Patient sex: M
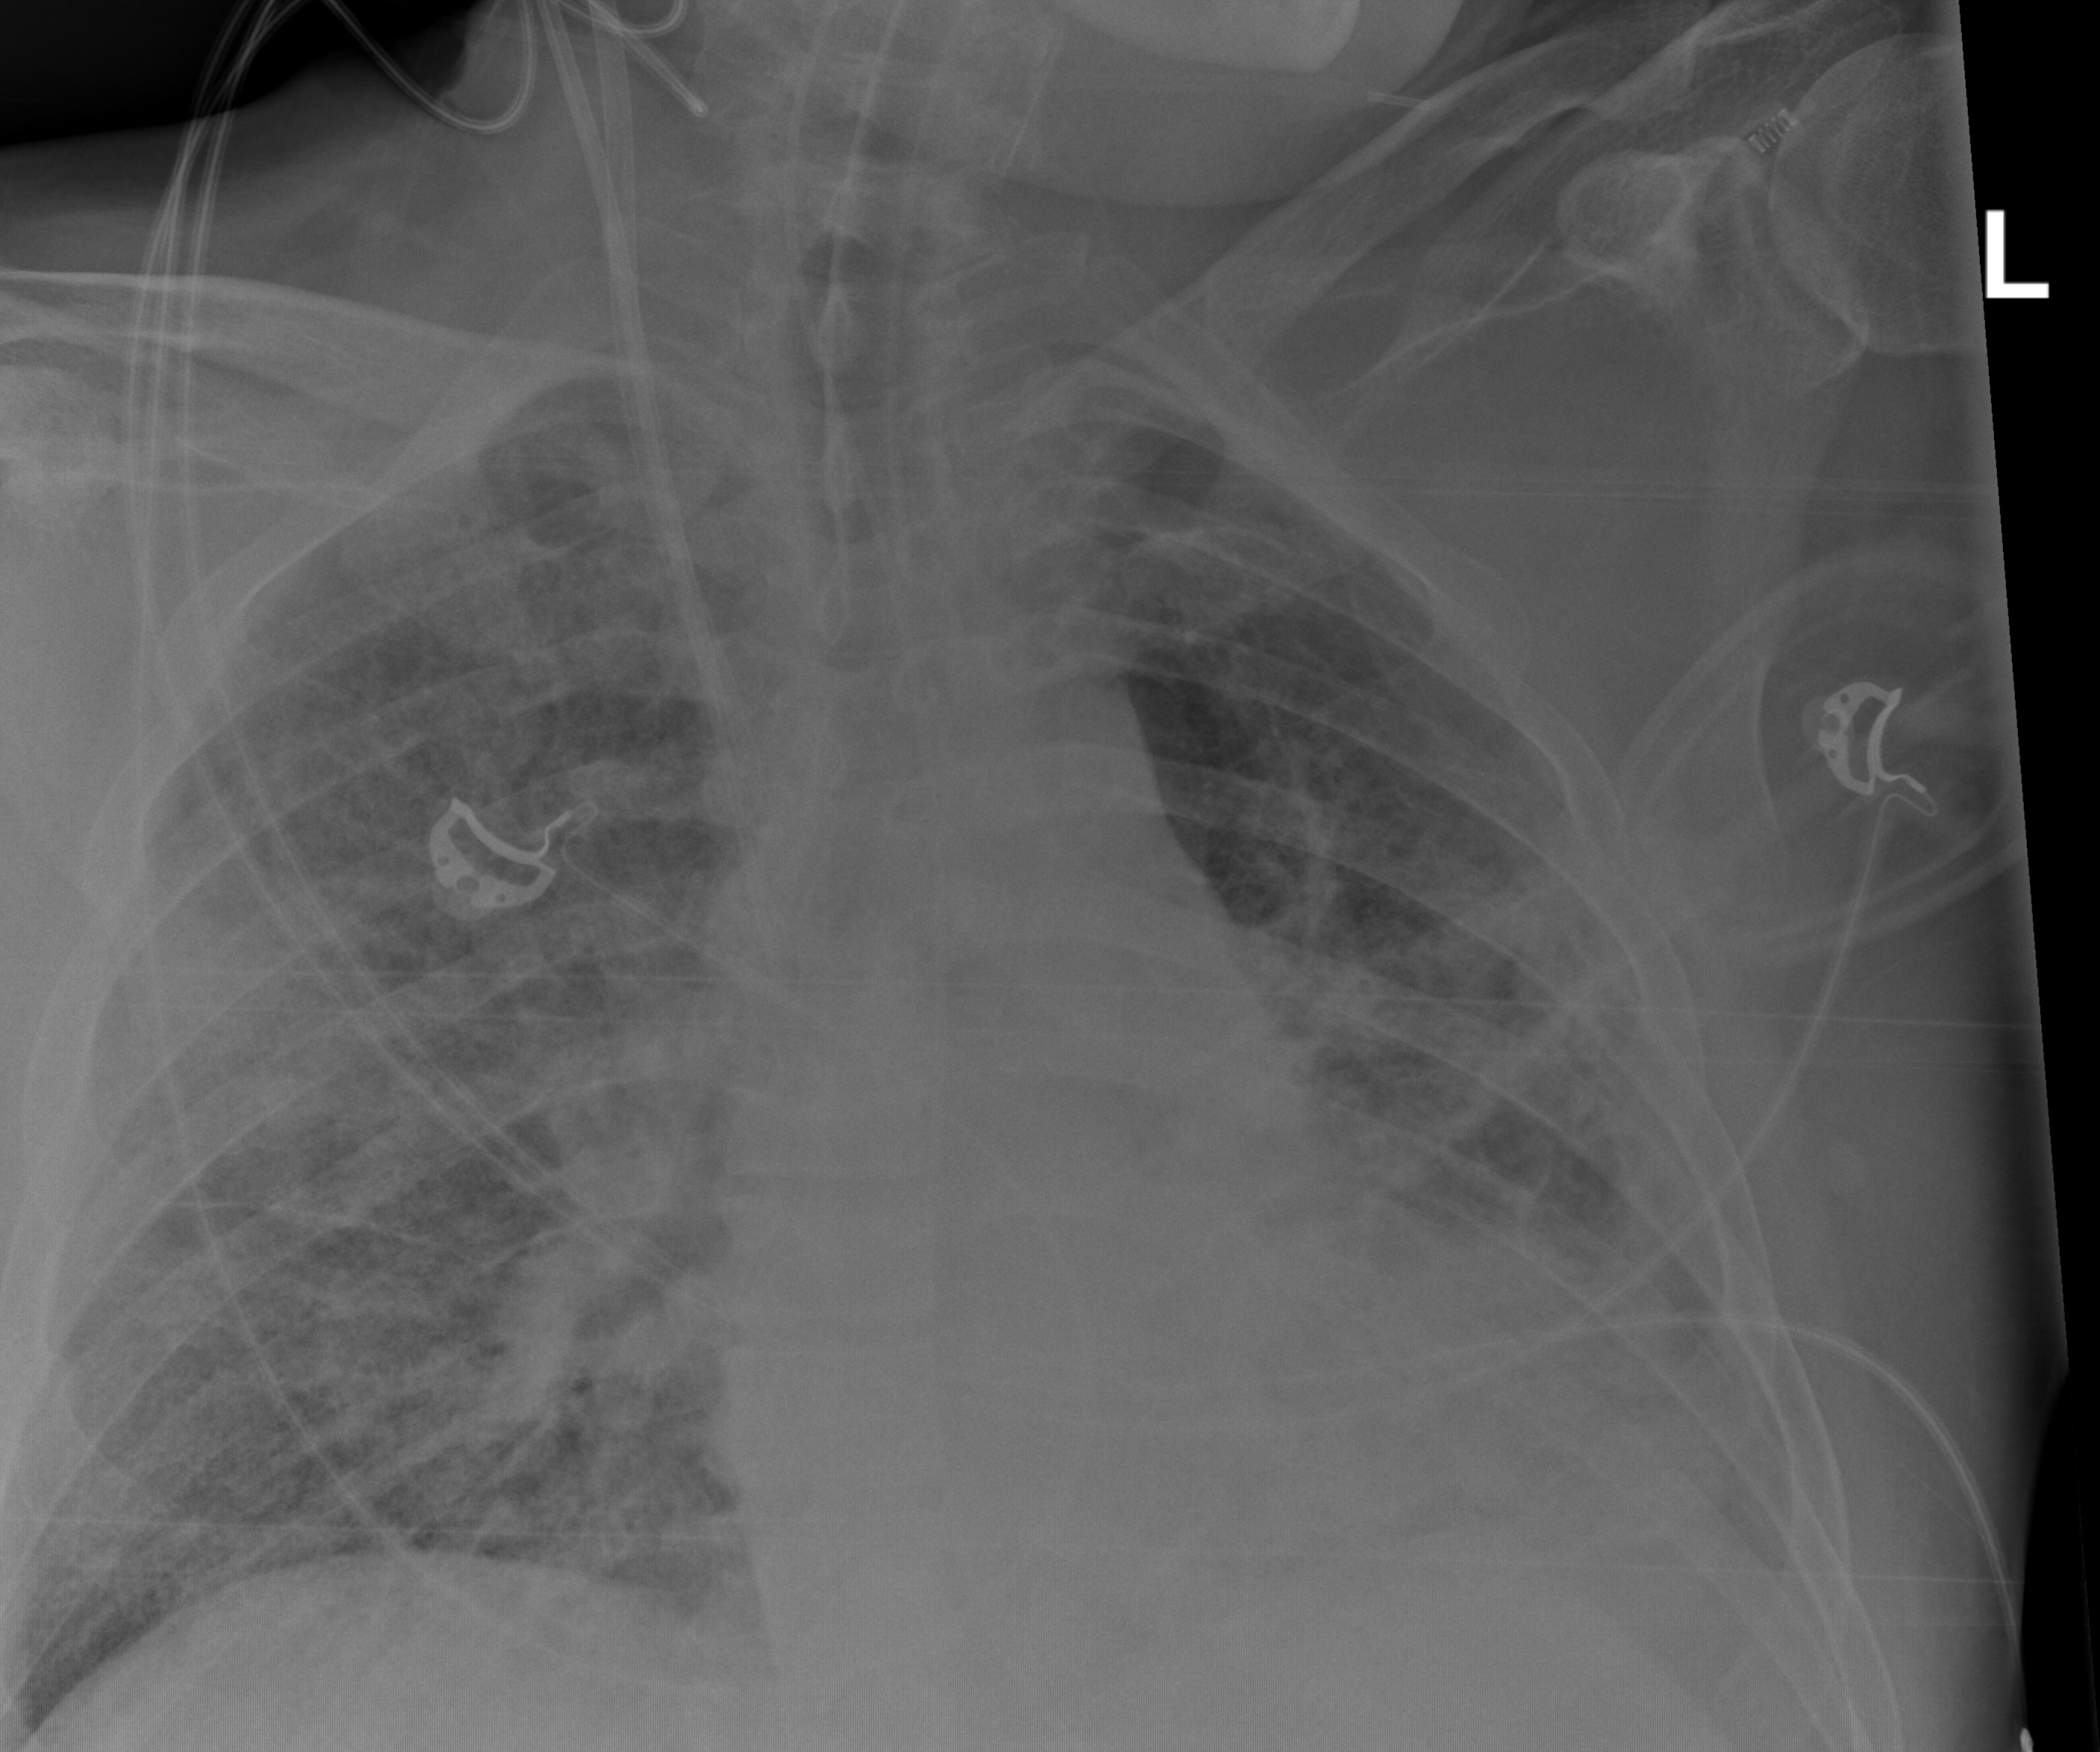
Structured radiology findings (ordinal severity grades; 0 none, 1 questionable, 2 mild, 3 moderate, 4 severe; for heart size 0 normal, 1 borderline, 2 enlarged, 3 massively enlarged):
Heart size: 1
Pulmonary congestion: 1
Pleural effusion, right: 0
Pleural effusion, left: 2
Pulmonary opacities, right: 3
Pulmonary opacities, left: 3
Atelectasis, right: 2
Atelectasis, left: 2